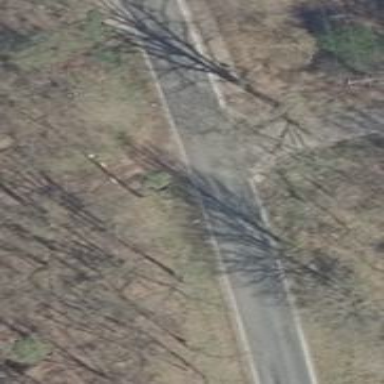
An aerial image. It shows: Secondary road with asphalt surface.